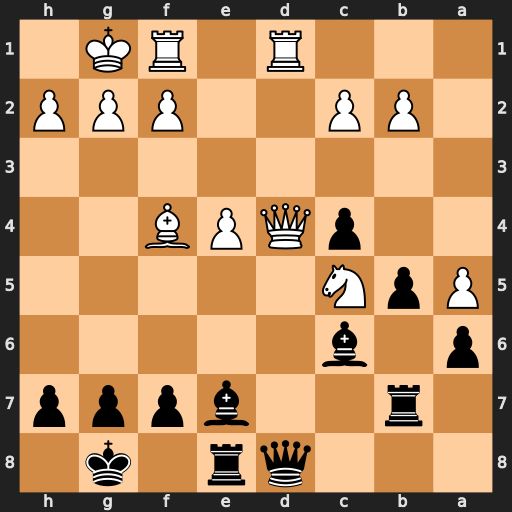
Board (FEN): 3qr1k1/1r2bppp/p1b5/PpN5/2pQPB2/8/1PP2PPP/3R1RK1
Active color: b
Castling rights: -
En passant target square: -
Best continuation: Qxd4 Rxd4 Bxc5